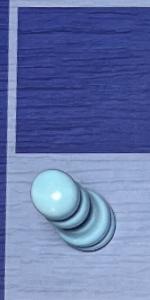
Label: Pawn_White